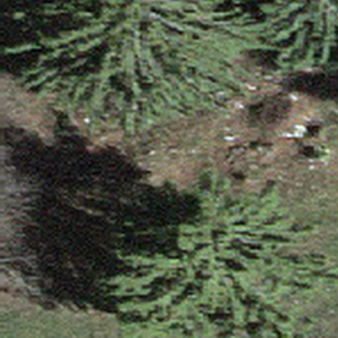
Label: other